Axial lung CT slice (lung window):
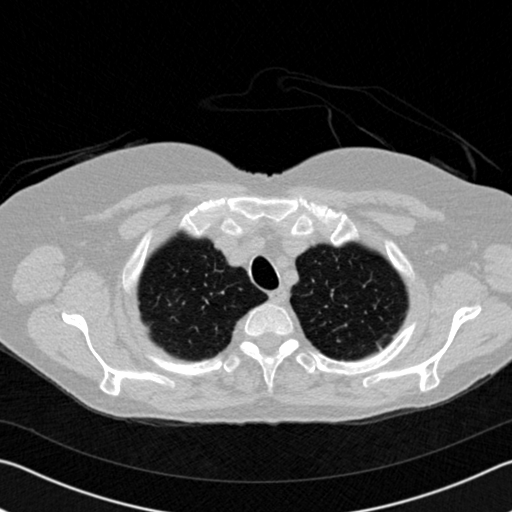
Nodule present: no